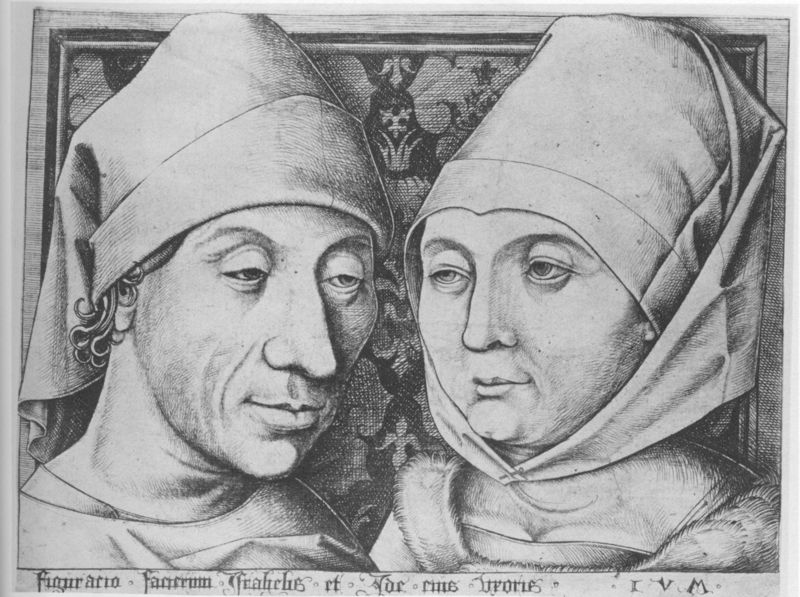
Titel: Bildnis von Israhel van Meckenem und seiner Frau
Künstler: Israhel van Meckenem
Institution: (Seriendruck)
Schlagwörter: dunkel, gruppe, kopf, mann, schatten, menschen, blumen, busen, frau, grau, hell, hintergrund, hut, hüte, kleid, kleider, köpfe, licht, mund, nase, schwarz, stirn, weiss, zeichnung, dame, tuch, haube, muster, ornament, teppich, alt, bart, gesichter, mütze, mützen, profile, augen, blicke, falten, gesicht, kragen, mensch, pelz, rahmen, bild, bildnis, gruppenportrait, hals, herr, niederlande, portrait, porträt, auge, haare, stoff, paar, gotik, kinn, lippen, locken, perle, renaissance, sanft, schultern, kopfbedeckung, lächeln, schrift, wangen, ansicht, zwei, grafik, graphik, münder, nasen, wandteppich, kopftuch, inschrift, brauen, büste, pupillen, floral, verzierung, maler, deutsch, doppelbildnis, doppelportrait, doppelporträt, pärchen, unterschrift, porträts, druck, schraffur, stich, titel, künstler, kupfer, initiale, selbstbildnis, hauben, ehefrau, ehemann, bildnisse, portraits, brokat, darstellung, augenlider, schielen, ehepaar, ehe, eheleute, pelzkragen, halbprofil, doppelkinn, gotisch, mittelalter, zugewandt, büsten, gewebe, emblem, kupferstich, verhüllt, reproduktion, stifter, oranment, teppeich, schläfrig, graifik, snaftmütig, israhel van meckenem, ida, mütuze, münfer